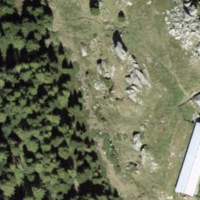
EUNIS habitat code: 23
Species observed at this site:
Achillea erba-rotta